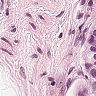
Metastatic tissue present: no